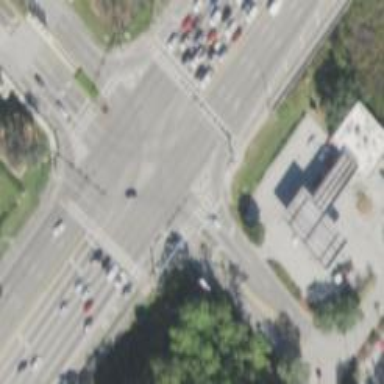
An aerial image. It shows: Marked crossing on footway.